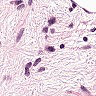
Metastatic tissue present: no